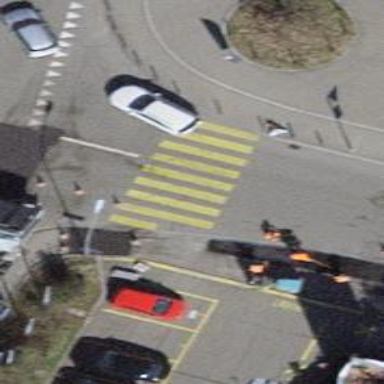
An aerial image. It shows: Uncontrolled zebra crossing with zebra markings.